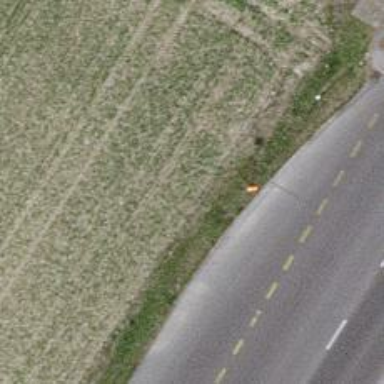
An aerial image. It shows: Aerial orange marker.